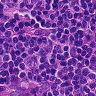
Metastatic tissue present: no